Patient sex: F
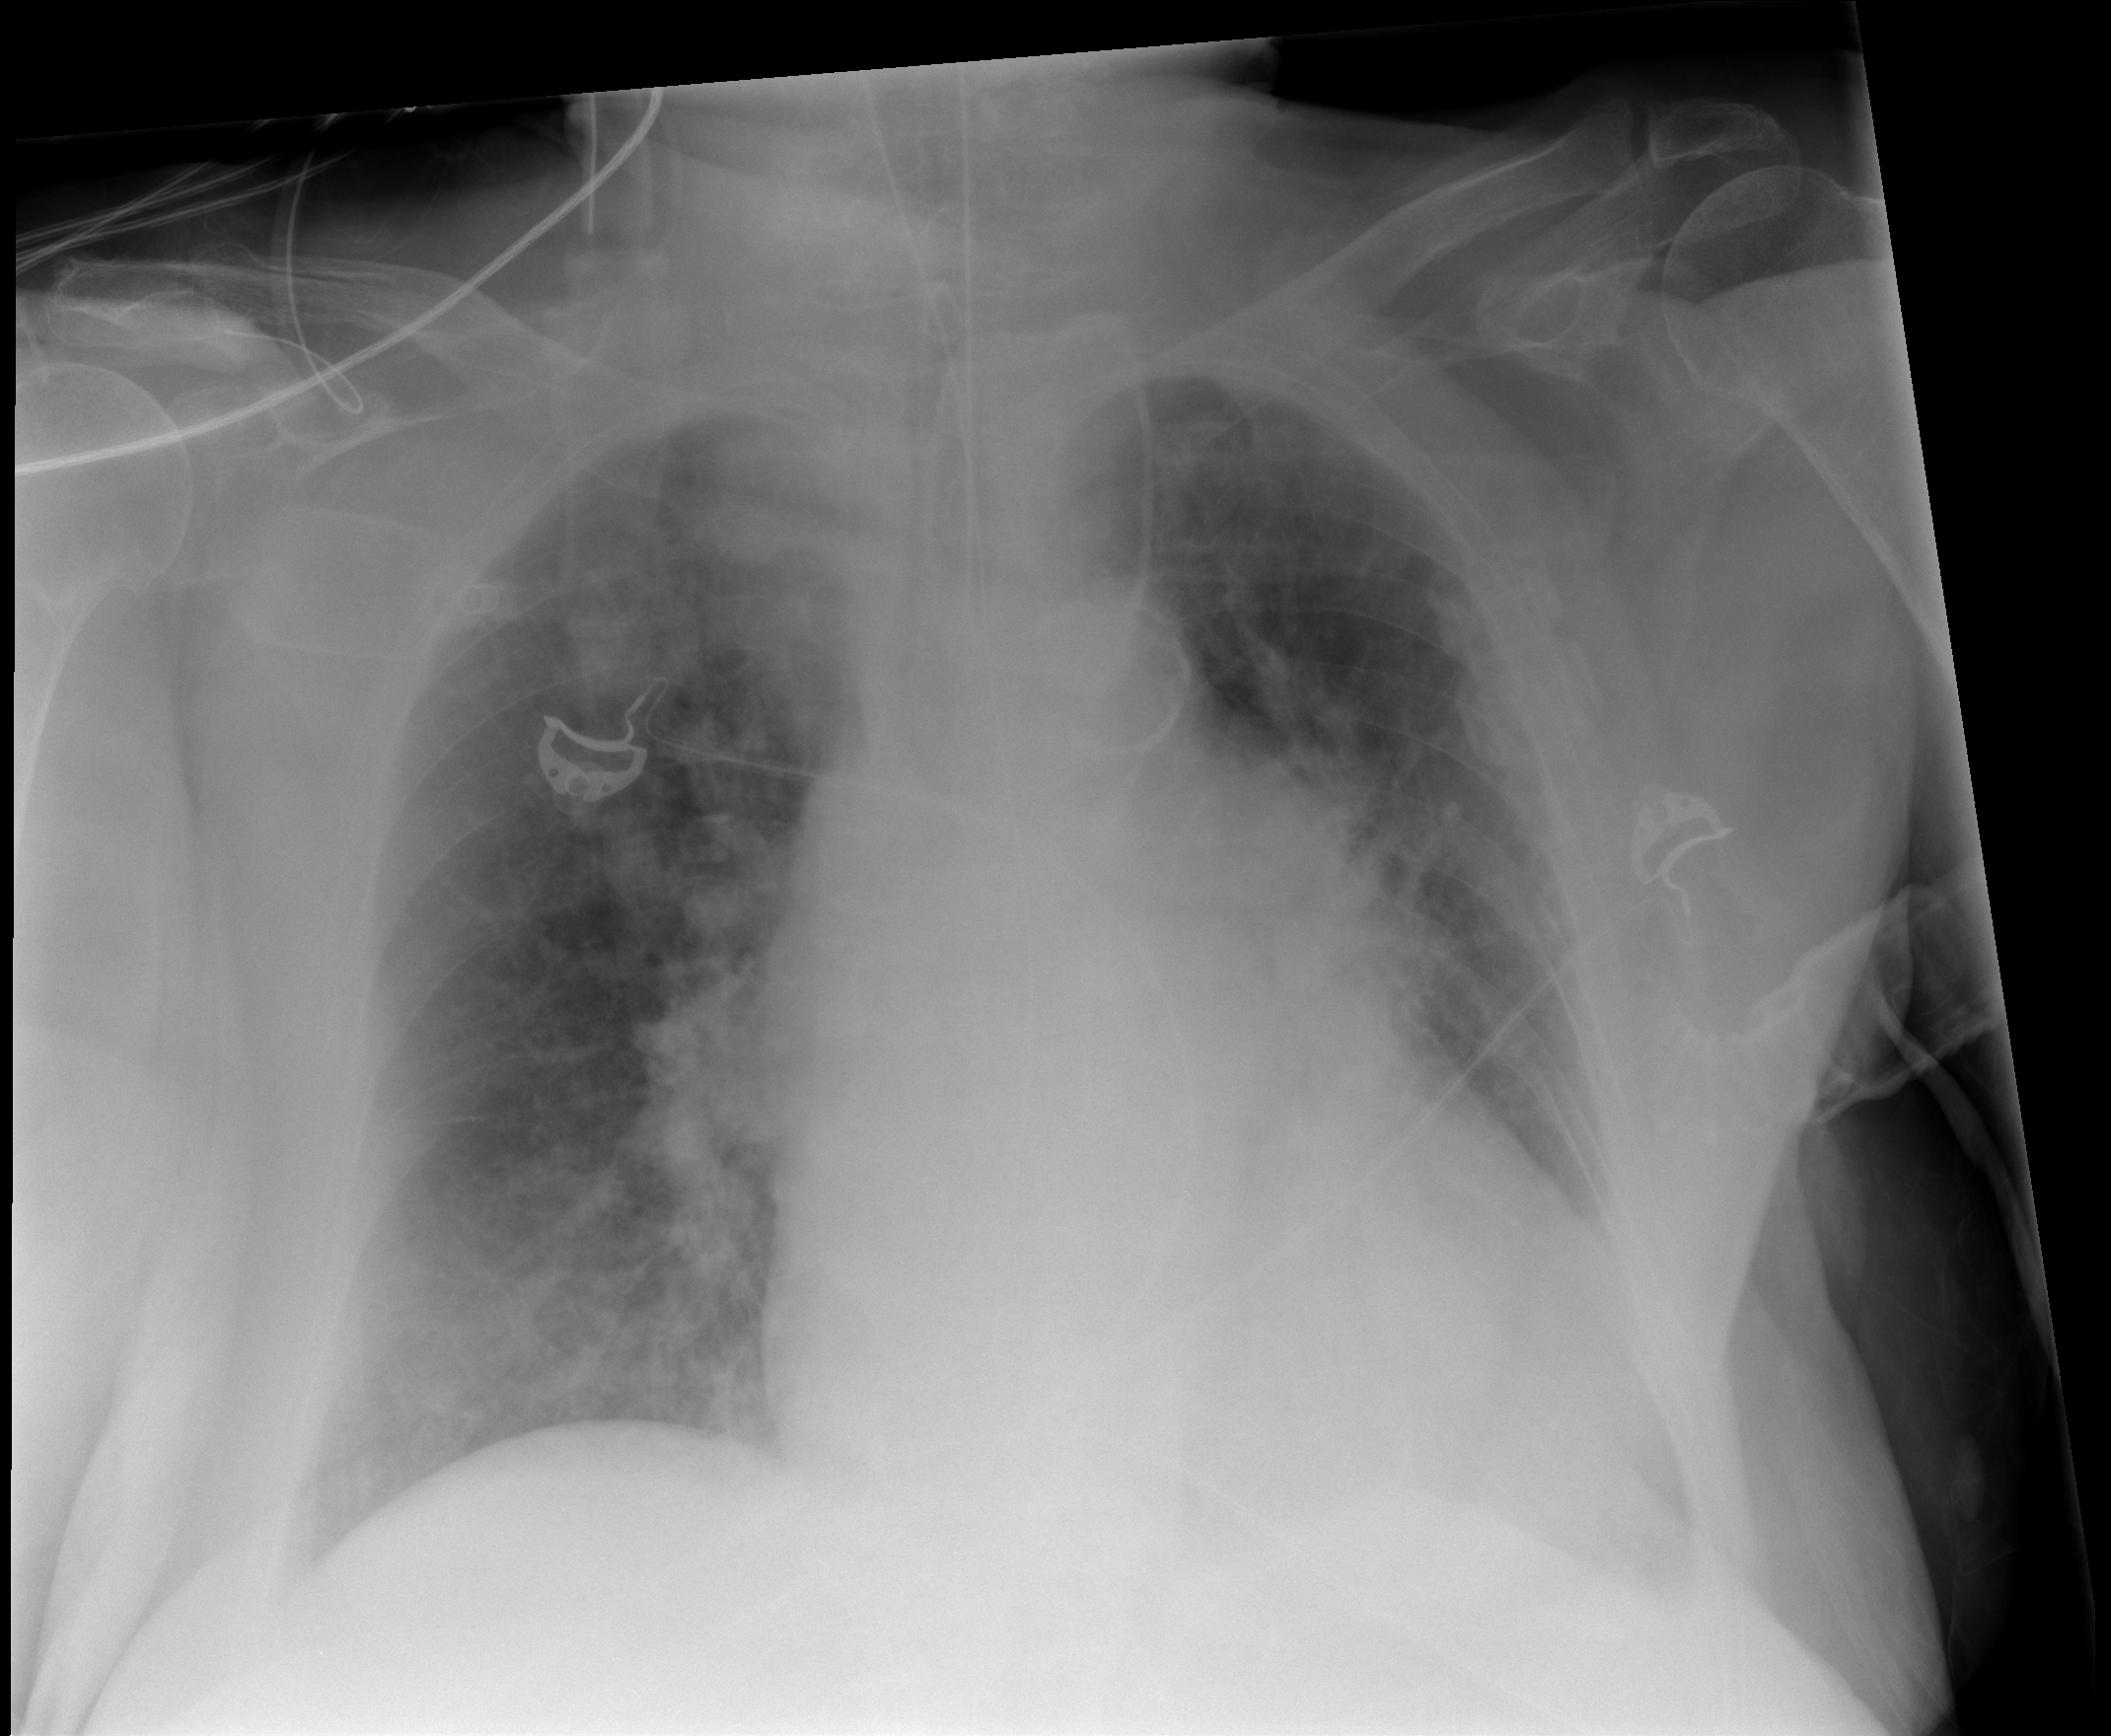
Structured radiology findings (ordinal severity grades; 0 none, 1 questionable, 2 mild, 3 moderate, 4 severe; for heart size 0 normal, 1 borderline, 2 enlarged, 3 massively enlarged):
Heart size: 2
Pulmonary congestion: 3
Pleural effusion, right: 2
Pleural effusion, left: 2
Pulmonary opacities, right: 2
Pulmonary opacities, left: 2
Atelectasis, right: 2
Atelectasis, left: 2